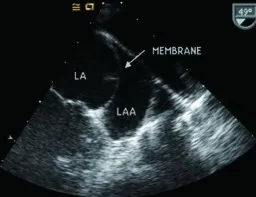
TEE demonstrated a linear, mobile, membrane-like structure traversing the body of left atrial appendage without a turbulent Doppler color flow across the membrane with Color Doppler (C, D). (LA, left atrium; LV, left ventricle; LAA, left atrial appendage).
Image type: radiology (ultrasound)